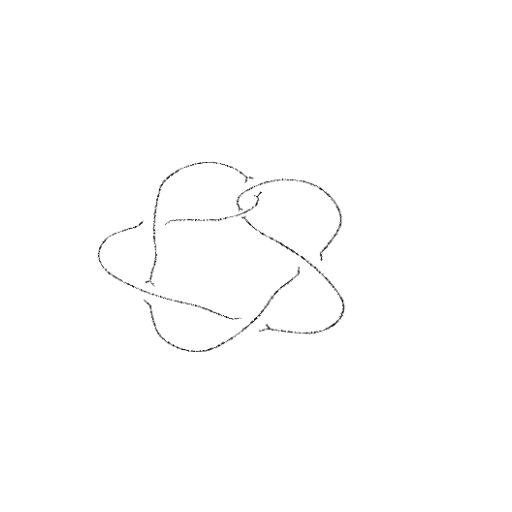
Crossing number: 6